Question: I want to link <URL> with my microphone.
I found <URL>:

And yes, I did try to run both 'yarn install --force' (as I'm primarily using Yarn) and 'npm rebuild', as well as 'yarn add grpc', yet the problem still occurs.
'renderer.ts':
'''
const record = require('node-record-lpcm16');
// Imports the Google Cloud client library
const speech = require('@google-cloud/speech');
// Creates a client
const client = new speech.SpeechClient();
/**
* TODO(developer): Uncomment the following lines before running the sample.
*/
const encoding = 'LINEAR16';
const sampleRateHertz = 16000;
const languageCode = 'en-US';
const request = {
config: {
encoding: encoding,
sampleRateHertz: sampleRateHertz,
languageCode: languageCode,
},
interimResults: false, // If you want interim results, set this to true
};
// Create a recognize stream
const recognizeStream = client
.streamingRecognize(request)
.on('error', console.error)
.on('data', data =>
process.stdout.write(
data.results[0] && data.results[0].alternatives[0]
? 'Transcription: ${data.results[0].alternatives[0].transcript}
'
: '
Reached transcription time limit, press Ctrl+C
'
)
);
// Start recording and send the microphone input to the Speech API
record
.start({
sampleRateHertz: sampleRateHertz,
threshold: 0,
// Other options, see https://www.npmjs.com/package/node-record-lpcm16#options
verbose: false,
recordProgram: 'rec', // Try also "arecord" or "sox"
silence: '10.0',
})
.on('error', console.error)
.pipe(recognizeStream);
console.log('Listening, press Ctrl+C to stop.');
'''
Thanks for the help!
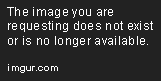
Answer: What solved my problem is the combination of a few sources.
First, installing <URL>:
'''
npm rebuild grpc --runtime=electron --target=4.0.3
'''
I assume this installs the 'gRPC' binaries so I can use them on 'Electron 4.0.3' (not the latest because it seems that it doesn't work on the latest)
Though since it just installs 'gRPC', I still need to install 'Electron' separately, so:
'''
yarn add -D electron@4.0.3
'''
If you want to keep it in one line:
'''
npm rebuild grpc --runtime=electron --target=4.0.3 && yarn add -D electron@4.0.3
'''
Then I received <URL> error and Googled it, though didn't find a clear answer.
Then I realized, thanks to <URL>.
So in fact, this error is just about not being able to use the 'sox' program from Command Line (can't spawn a process), at least not purely based on just typing 'sox' (I could on CMD, but for some reason my application couldn't).
Hence I:
1) Changed 'recordProgram: 'rec'' to 'recordProgram: 'sox'' ('renderer.ts')
2) Entered 'node_modules
ode-record-lpcm16\index.js'
3) Changed
'''
case 'sox':
var cmd = 'sox';
var cmdArgs = [
'-q', // show no progress
'-t', 'waveaudio', // audio type
'-d', // use default recording device
'-r', options.sampleRate, // sample rate
'-c', options.channels, // channels
'-e', 'signed-integer', // sample encoding
'-b', '16', // precision (bits)
'-', // pipe
// end on silence
'silence', '1', '0.1', options.thresholdStart || options.threshold + '%',
'1', options.silence, options.thresholdEnd || options.threshold + '%'
];
break
'''
to
'''
case 'sox':
var cmd = 'C:\Program Files (x86)\sox-14-4-2\sox.exe';
var cmdArgs = [ // ^ SPECIFYING FULL PATH
'-q', // show no progress
'-t', 'waveaudio', // audio type
'-d', // use default recording device
'-r', options.sampleRate, // sample rate
'-c', options.channels, // channels
'-e', 'signed-integer', // sample encoding
'-b', '16', // precision (bits)
'-', // pipe
// end on silence
'silence', '1', '0.1', options.thresholdStart || options.threshold + '%',
'1', options.silence, options.thresholdEnd || options.threshold + '%'
];
break
'''
Then, turns out that without adding an extra bit that's mentioned in the aforementioned article,, recording the microphone wouldn't work, so:
'''
case 'sox':
var cmd = 'C:\Program Files (x86)\sox-14-4-2\sox.exe';
var cmdArgs = [
'-q', // show no progress
'-t', 'waveaudio', // audio type
'-d', // use default recording device
'-r', options.sampleRate, // sample rate
'-c', options.channels, // channels
'-e', 'signed-integer', // sample encoding
'-t', 'raw', // Added
'-b', '16', // precision (bits)
'-', // pipe
// end on silence
'silence', '1', '0.1', options.thresholdStart || options.threshold + '%',
'1', options.silence, options.thresholdEnd || options.threshold + '%'
];
break
'''
If you're getting Google Cloud credential authentication issues, refer to <URL>
And these resolved my problems of being able to record!
Then I had a problem that Google limits the audio stream to 65 seconds, so via the stack trace lines, I traced down the lines that caused the problem & commented those lines, until I reached the 2nd possible output in 'renderer.ts' (output 'Reached transcription time limit, press Ctrl+C'), so I just wrapped the variable & record functions inside a function and called the function recursively, like so:
'''
function startRecording() {
// Create a recognize stream
const recognizeStream = client
.streamingRecognize(request)
.on('error', console.error)
.on('data', data => {
if (data.results[0] && data.results[0].alternatives[0]) {
console.log('Transcription: ${data.results[0].alternatives[0].transcript}
');
} else {
console.log('
Reached transcription time limit, press Ctrl+C
');
startRecording();
}
});
// Start recording and send the microphone input to the Speech API
record
.start({
sampleRateHertz: sampleRateHertz,
threshold: 0,
// Other options, see https://www.npmjs.com/package/node-record-lpcm16#options
verbose: false,
recordProgram: 'sox', // Try also "arecord" or "sox"
silence: '10.0',
})
.on('error', console.error)
.pipe(recognizeStream);
}
startRecording();
'''
And this solution seems to solve that problem!